Field crop: maize
Growth stage: 2
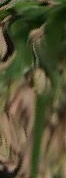
Species: maize